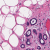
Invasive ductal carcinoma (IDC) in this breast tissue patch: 0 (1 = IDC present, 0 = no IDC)